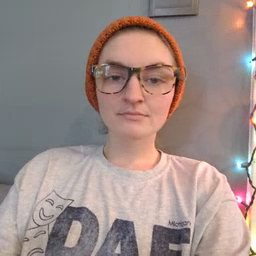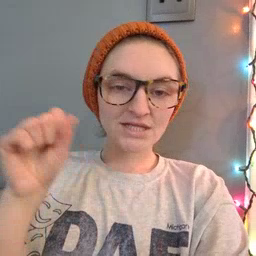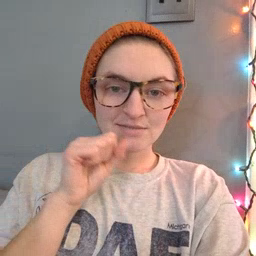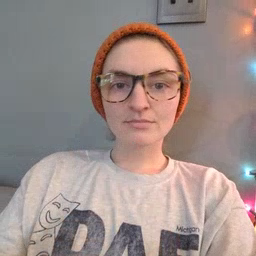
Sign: carrot